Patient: sex F, age 68
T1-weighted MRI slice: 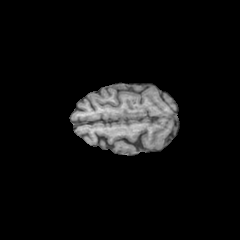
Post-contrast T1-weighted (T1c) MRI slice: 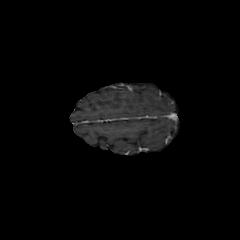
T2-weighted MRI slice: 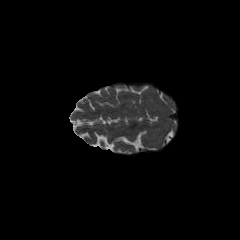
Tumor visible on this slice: no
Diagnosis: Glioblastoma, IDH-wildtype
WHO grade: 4